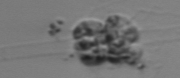
Label: Leptocylindrus_mediterraneus